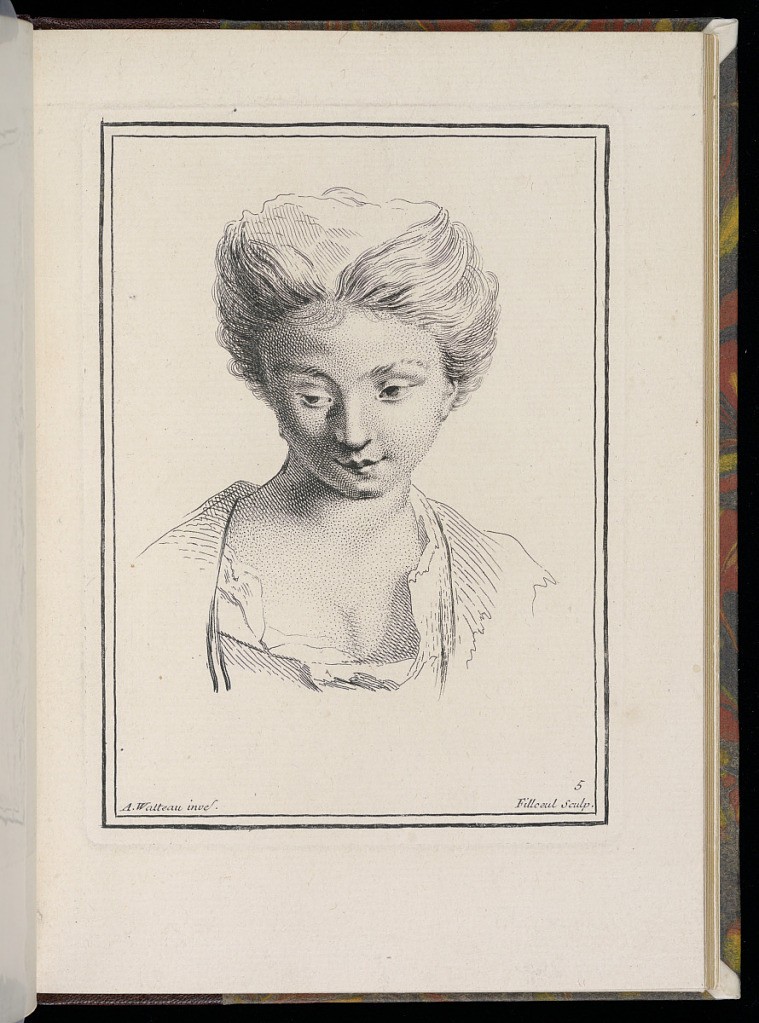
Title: Study of a Woman's Head
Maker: Antoine Watteau, French, 1684–1721
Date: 1734
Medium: Etching on laid paper
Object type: Print
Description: Study of a young woman's head and upper torso after A. Watteau. The woman looks forward with her head and eyes downcast to the left. Her hair is tied back, and her dress is only barely sketched. The plate is numbered and signed.